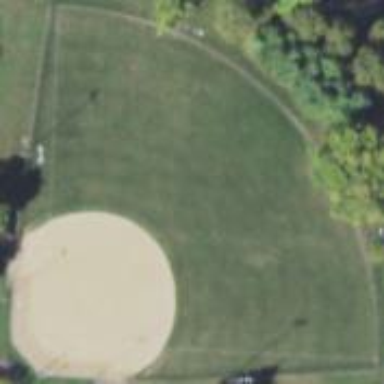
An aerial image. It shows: Grass pitch designated for baseball.